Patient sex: M
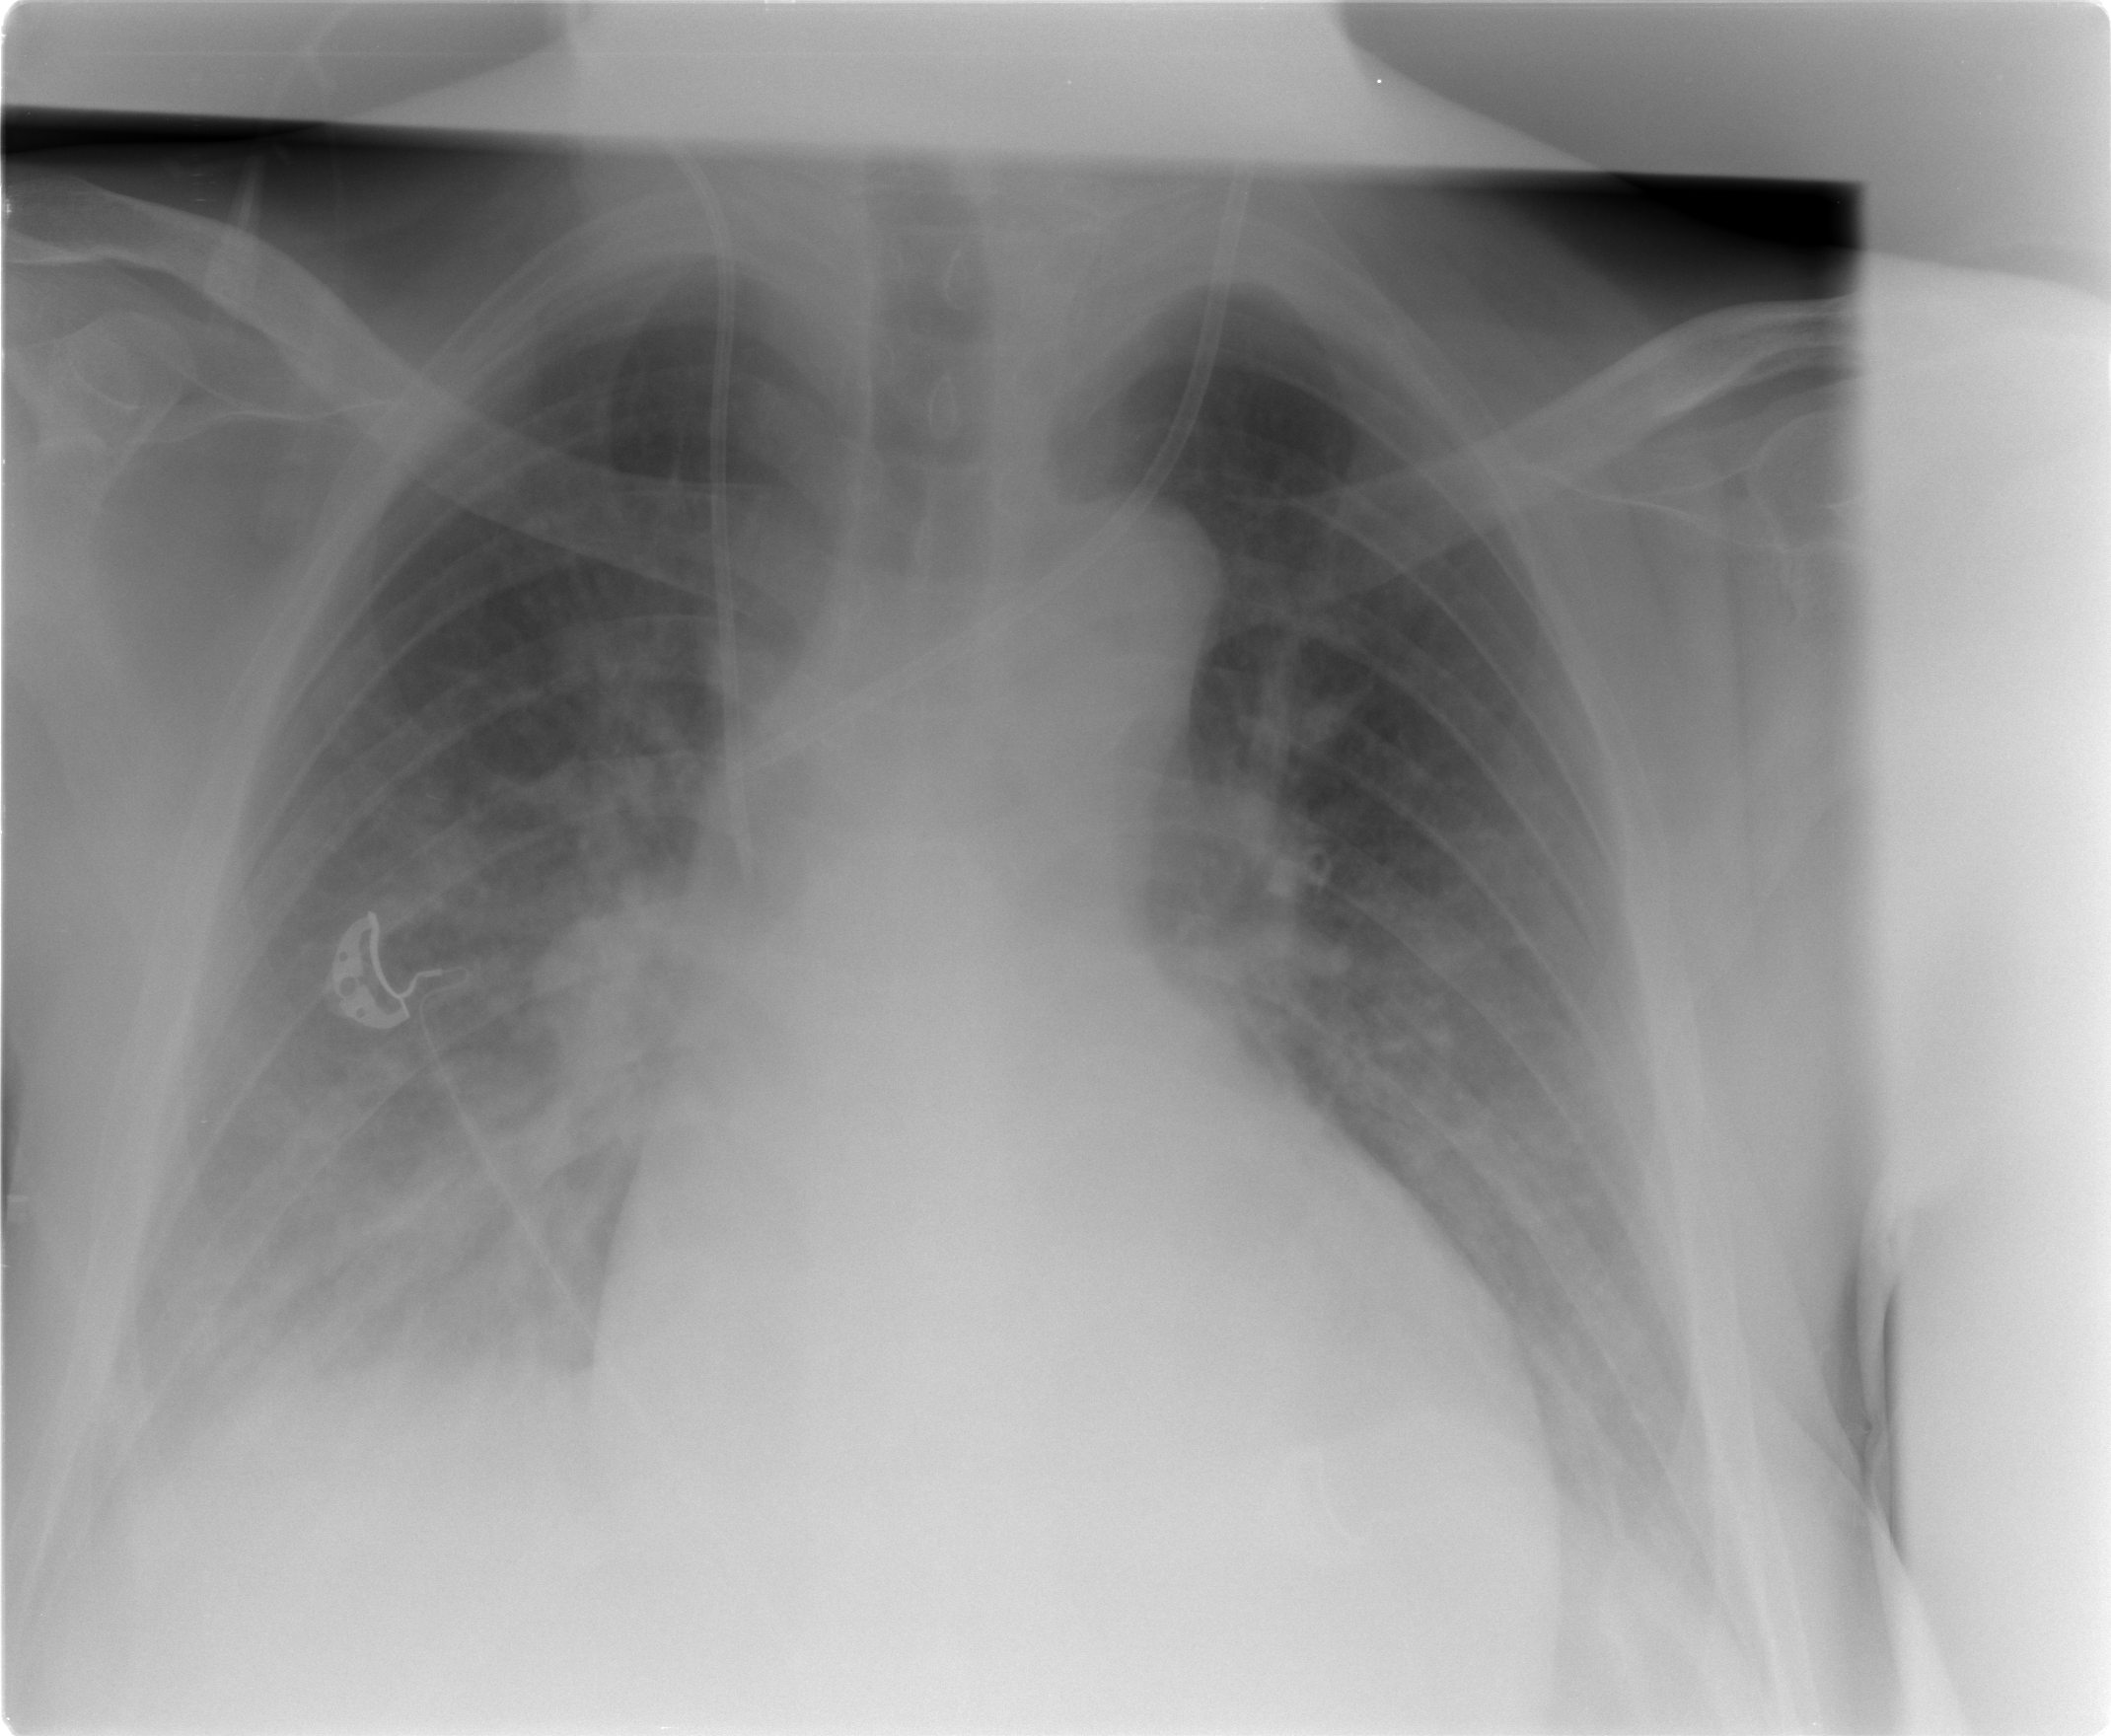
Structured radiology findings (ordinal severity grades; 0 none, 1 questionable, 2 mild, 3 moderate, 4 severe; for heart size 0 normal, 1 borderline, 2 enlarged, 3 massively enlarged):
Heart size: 2
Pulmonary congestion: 2
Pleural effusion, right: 2
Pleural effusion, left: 2
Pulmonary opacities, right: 2
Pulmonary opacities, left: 2
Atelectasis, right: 2
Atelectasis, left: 2